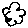
Label: cloud